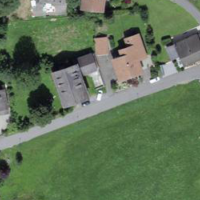
EUNIS habitat code: 24
Species observed at this site:
Cotinus coggygria